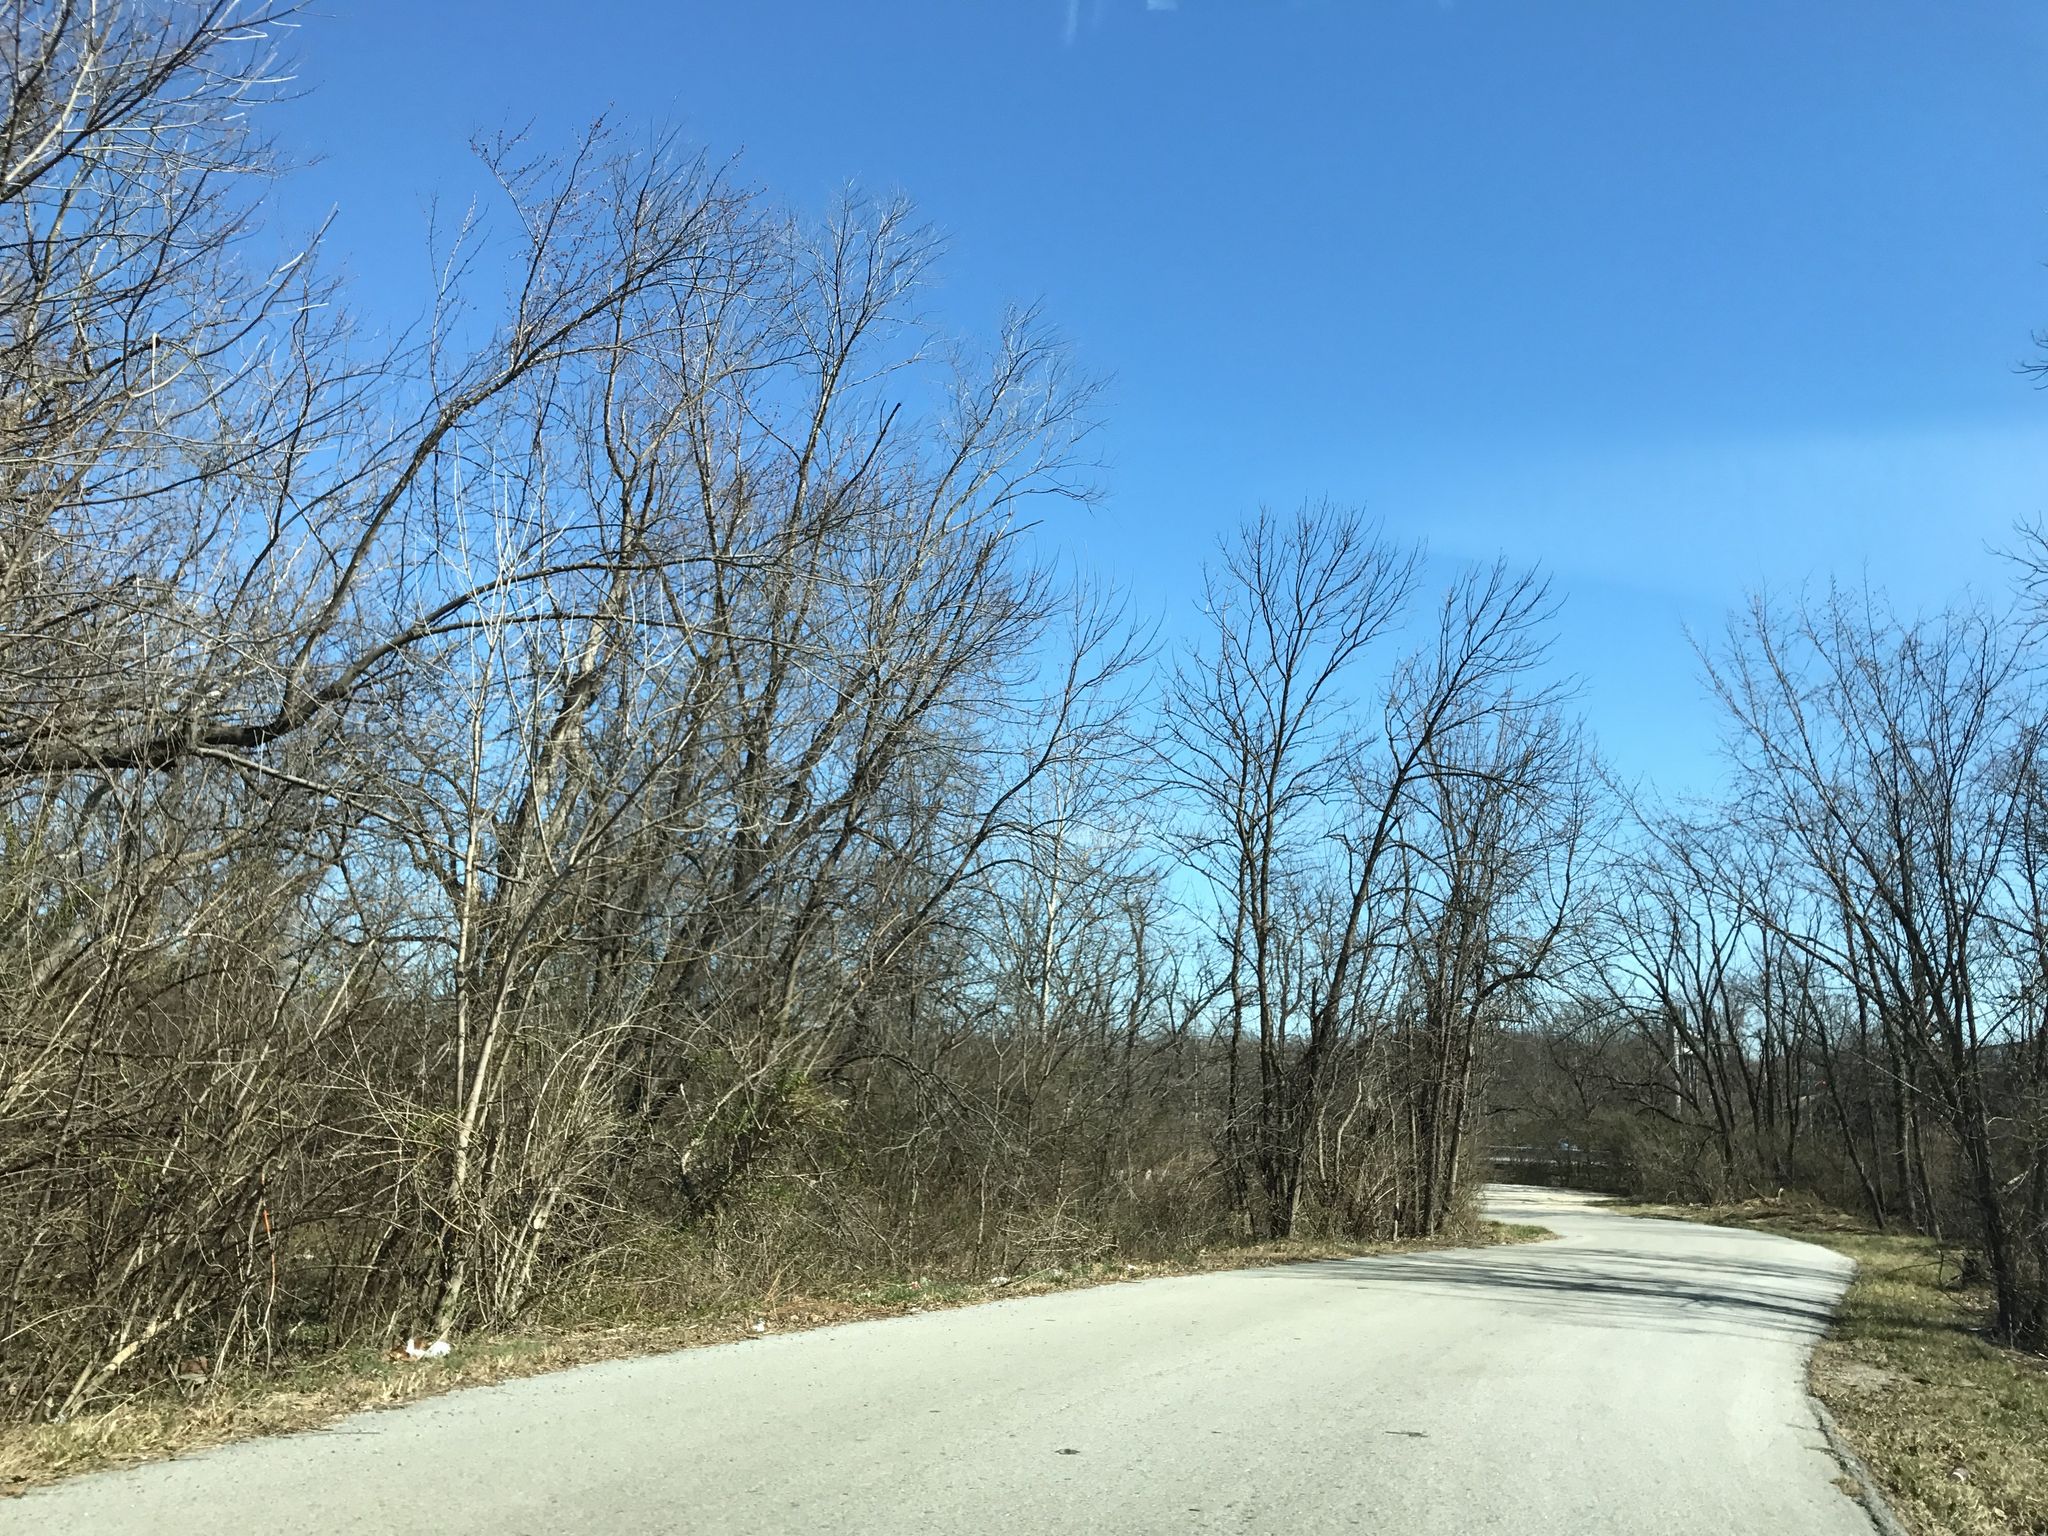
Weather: snowy
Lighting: day
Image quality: slightly poor
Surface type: driving surface
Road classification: service, residential, unclassified
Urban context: very low density rural
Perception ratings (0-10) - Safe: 1.14, Lively: 4.88, Beautiful: 6.28, Boring: 7.13, Depressing: 2.49, Wealthy: 0.76